Field crop: maize
Growth stage: 2
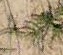
Species: salsola